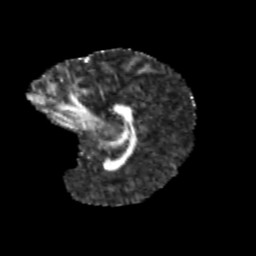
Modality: FA
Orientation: sagittal
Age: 8
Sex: female
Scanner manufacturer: siemens
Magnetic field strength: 3 T
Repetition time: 3.8 s
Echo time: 0.07 s